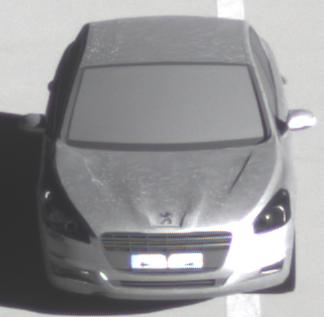
Make: Peugeot
Model: 508 120 VTi
Detailed model: 508 (I) Limousine
Model produced from: 2011/03
Model produced until: 2014/05
Doors: 4
Color: white
Road condition: dry road
Daytime: morning or afternoon
Contrast: high contrast